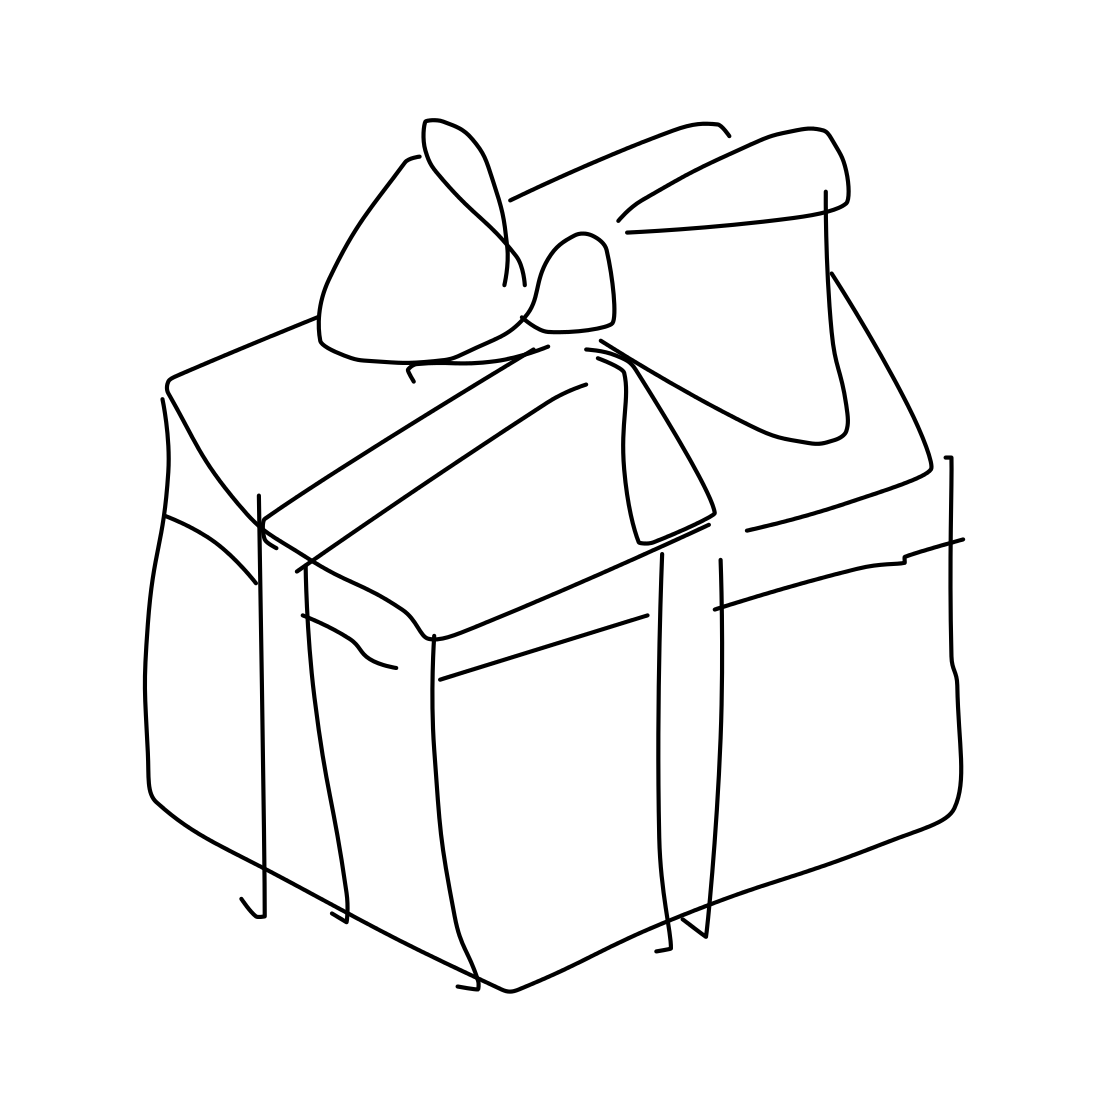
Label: present